Interaction volume radius: 5 \u00c5
Interaction volume height: 50 \u00c5
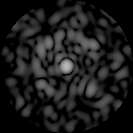
Disorder parameter: 0.6844